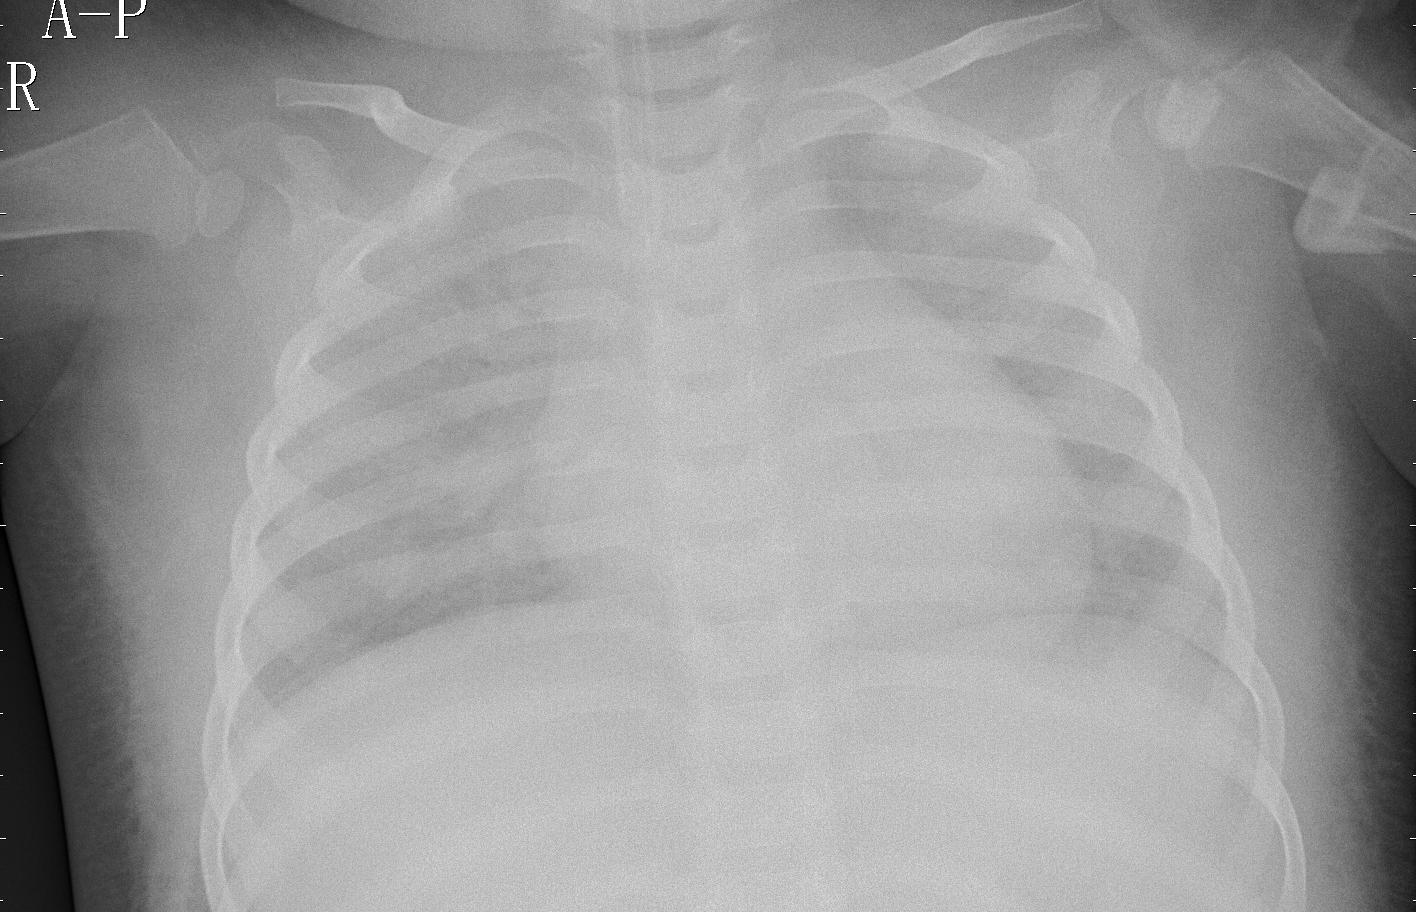
Diagnosis: PNEUMONIA